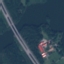
Land use / land cover class: Highway